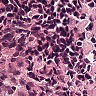
Metastatic tissue present: no